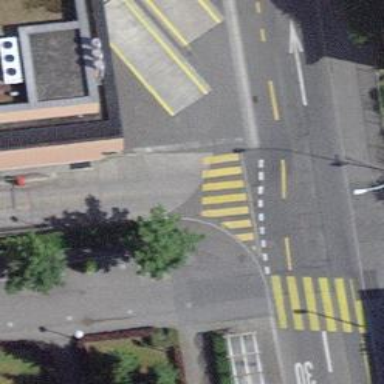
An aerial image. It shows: Kerb serving as barrier.